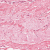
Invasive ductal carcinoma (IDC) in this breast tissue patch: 0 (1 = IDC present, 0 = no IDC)